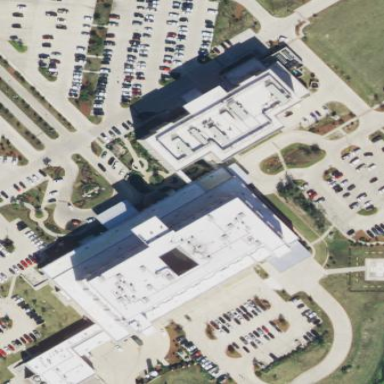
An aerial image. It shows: Hospital building.